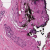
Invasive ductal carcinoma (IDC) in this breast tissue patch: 0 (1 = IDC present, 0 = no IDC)